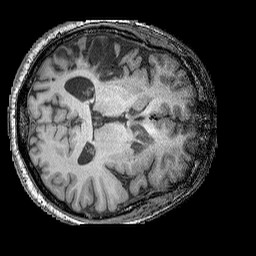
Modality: T1w
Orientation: axial
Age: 66
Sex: male
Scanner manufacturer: siemens
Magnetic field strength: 3 T
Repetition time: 2.25 s
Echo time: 0.00411 s